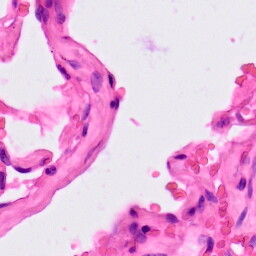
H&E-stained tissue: Lung